Chest X-ray:
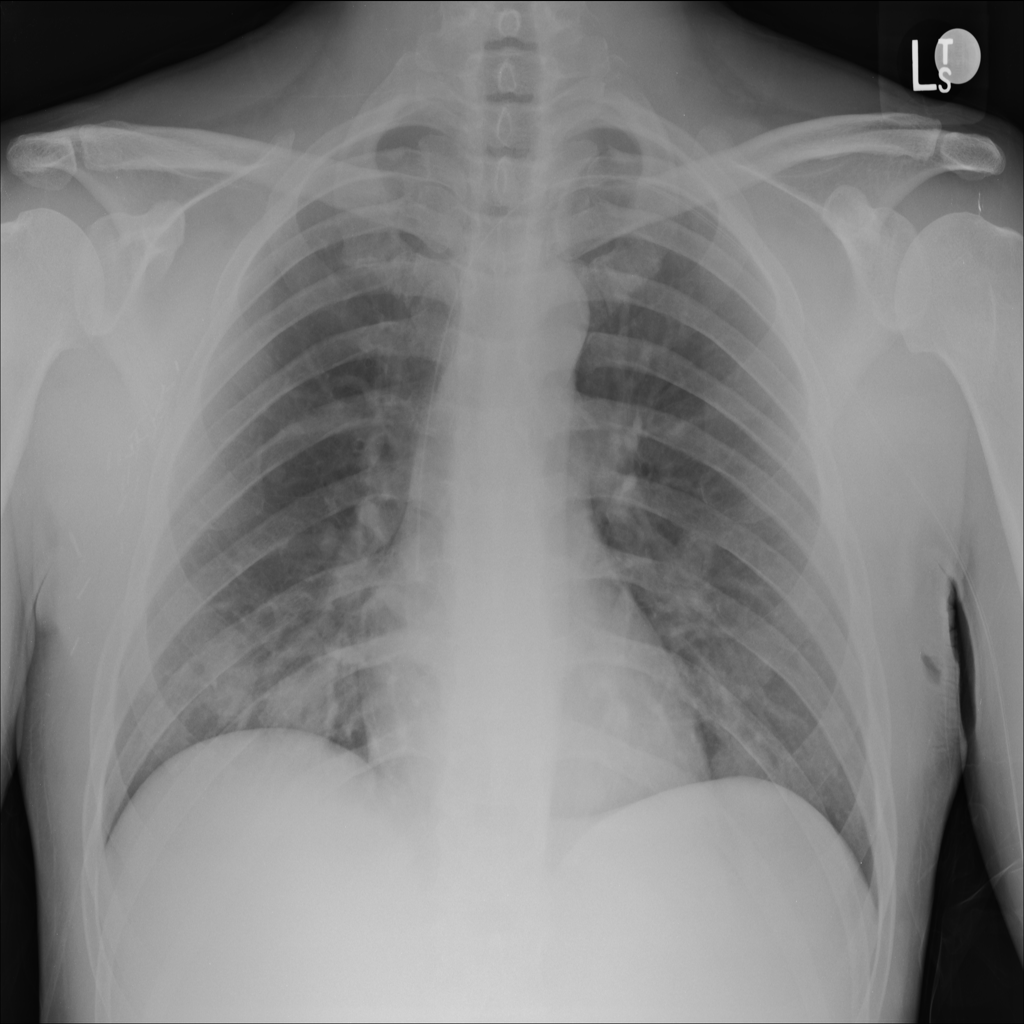
Findings: Nodule, Consolidation
No abnormal finding: no